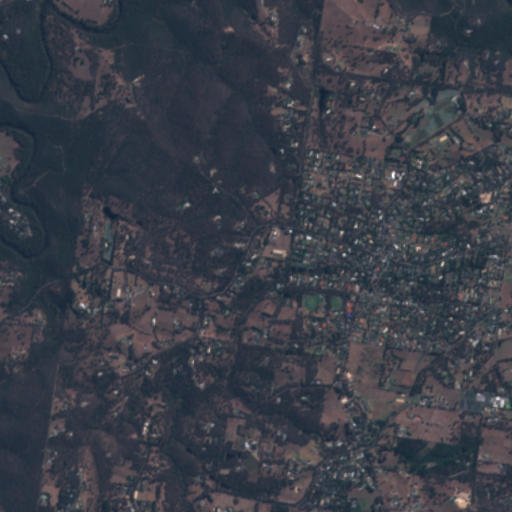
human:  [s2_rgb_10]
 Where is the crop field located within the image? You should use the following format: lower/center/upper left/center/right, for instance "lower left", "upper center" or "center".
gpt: The crop field is located in the upper right of the image.
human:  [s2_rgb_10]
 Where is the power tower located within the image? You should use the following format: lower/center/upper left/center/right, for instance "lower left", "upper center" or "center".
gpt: The power tower is located in the lower right of the image.
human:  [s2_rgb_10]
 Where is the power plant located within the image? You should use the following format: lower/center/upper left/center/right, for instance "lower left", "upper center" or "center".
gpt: There is no power plant in the image.